Question: I am using Twitter Bootstrap 3.
I have column system that represent 4 similar advertisements at the bottom of page.
In view:
'''
<div class="row similar">
<% @recomended_ads.each do |advertisement| %>
<div class="col-md-3 block-3 clearfix">
<div class="block-3-image pull-left">
<%= link_to (image_tag advertisement.pictures.first.image,:title=> advertisement.name, :width=>210),advertisement %>
</div><!-- End block-3-image -->
BASIC CONTENT!
</div><!-- End block-3 -->
<%end%>
<div class="col-md-3 block-3 clearfix" style="height:220px !important;" id="vips">
NEW CONTENT
</div
<div class="col-md-3 block-3 clearfix" style="height:220px !important;" id="vips2">
NEW CONTENT 2
</div>
</div>
'''
In controller:
'''
@recomended_ads = Advertisement.where(:country_id=>@location.id).where("recomend >= ?", Time.now).where.not(id: @advertisement.id).limit(4).order("RAND()")
'''
Basicaly it generates maximum 4 columns.
What I need:
I need to change last 2 column content when user clicks on specifick link.
So far I have created:
'''
<div class="col-md-3 block-3 clearfix" style="height:220px !important;" id="vips">
NEW CONTENT
</div
<div class="col-md-3 block-3 clearfix" style="height:220px !important;" id="vips2">
NEW CONTENT 2
</div>
'''
These two columns are hidden and are inside the same row as those I want to hide/replace.
I came up with script, that show/hide those hidden colums
'''
$(document).ready(function() {
$('.question4').click(function(e){
$('#vips').slideToggle("fast");
$('#vips2').slideToggle("fast");
e.preventDefault();
})
});//end of read
'''
Works perfect if there is just TWO default columns '.limit(2)' in controller action.
If there is at more than 2 those colums are pushed down to next row. And that is what I don't want.
Question:
1) Is there possible to change that limit value from 4 to 2 if click on link has made? Without page reload? I believe Jquery can't change anything on server side.
2) Or there are other trick to achieve something like this ?

And bullets show how It should look like.
Any advise would be great?
Thanks in advance.
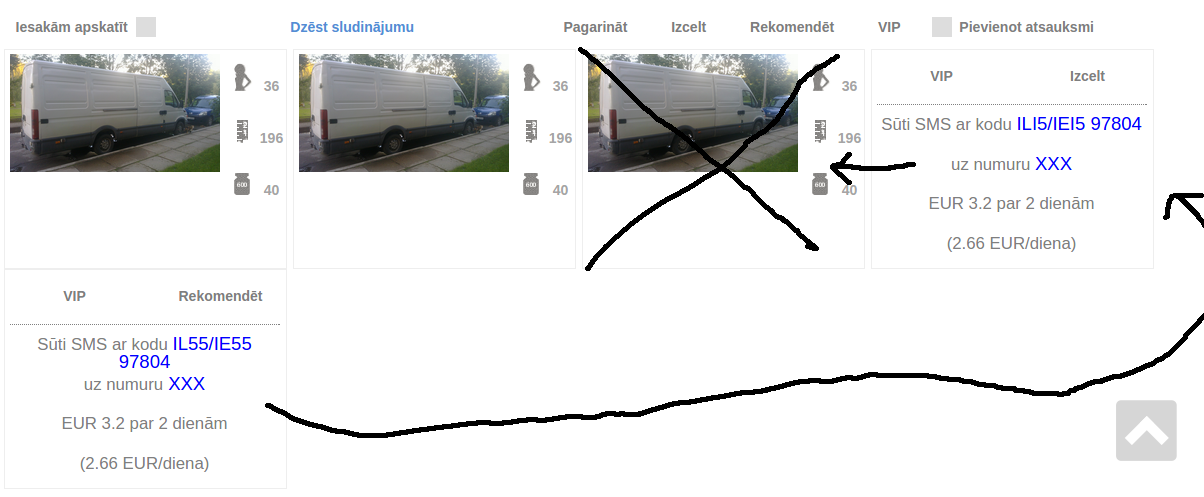
Answer: I came up with solution.
It is messy but does what I need.
1) In view I changed this line '<% @recomended_ads.each do |advertisement| %>' to: '<% @recomended_ads.to_enum.with_index(1) do |advertisement, index| %>' So I can set index for each column.
2) Then changed '<div class="col-md-3 block-3 clearfix">' to <'div class="col-md-3 block-3 clearfix" id=<%= "recomended_#{index}" %> >' So I can create diferent div id for each column.
3) Then script looks like this now.
'''
$(document).ready(function() {
$('.question4').click(function(e){
$('#recomended_3').slideToggle("fast");
$('#recomended_4').slideToggle("fast");
$('#recomended_5').slideToggle("fast");
$('#vips').slideToggle("fast");
$('#vips2').slideToggle("fast");
e.preventDefault();
})
});//end of ready
'''
And this works like charm.
Just transition effect is ugly, I will go for other solution.
I hope somebody it will help.